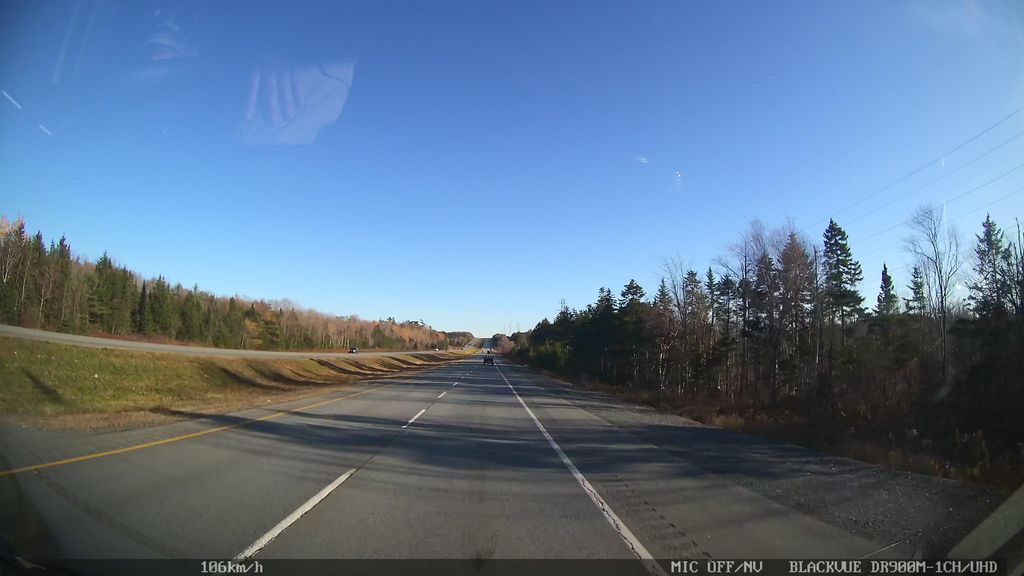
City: halifax